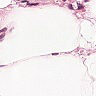
Metastatic tissue present: no